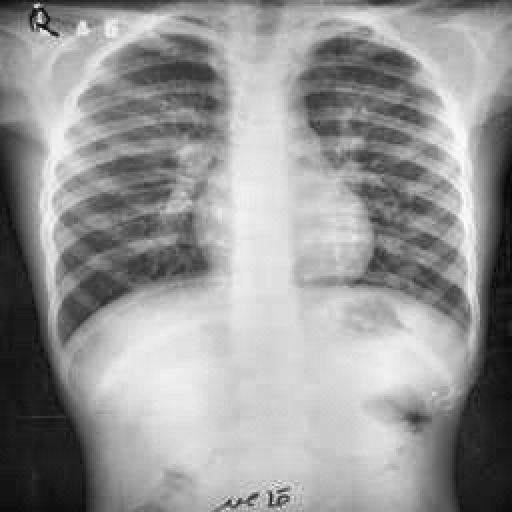
Finding: TUBERCULOSIS